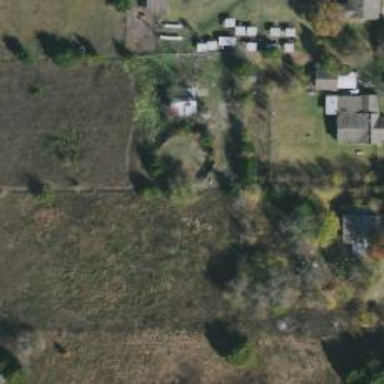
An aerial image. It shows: Residential plot of land.